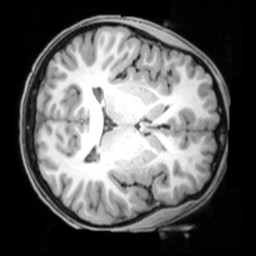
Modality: T1w
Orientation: axial
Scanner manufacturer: siemens
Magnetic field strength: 3 T
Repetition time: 1.9 s
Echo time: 0.00397 s